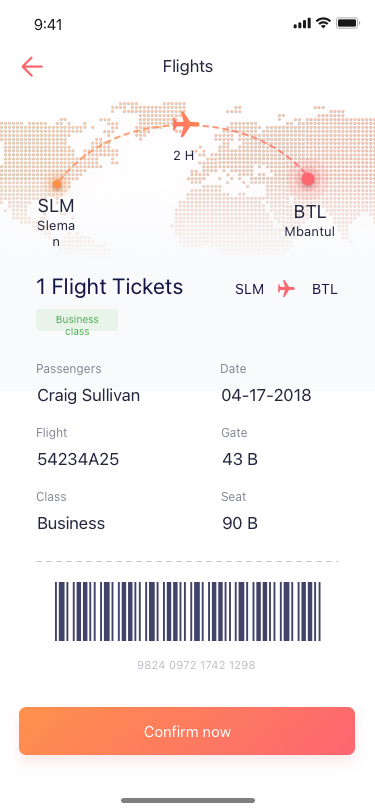
Text in this UI design:
SLM
BTL
Business class
1 Flight Tickets
Date
04-17-2018
Flight
54234A25
Gate
43 B
Class
Business
Seat
90 B
Passengers
Craig Sullivan
9824 0972 1742 1298
SLM
BTL
Sleman
Mbantul
2 H
Flights